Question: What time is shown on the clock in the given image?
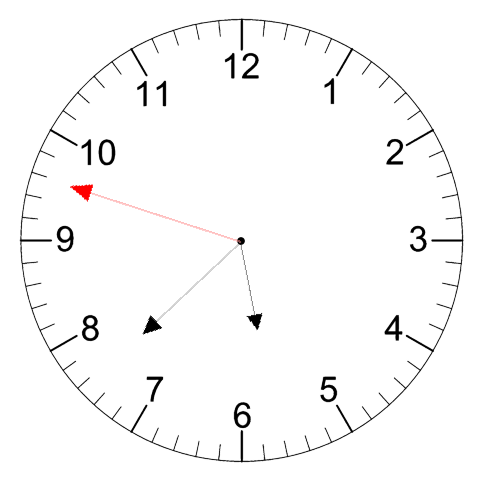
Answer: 05:37:48